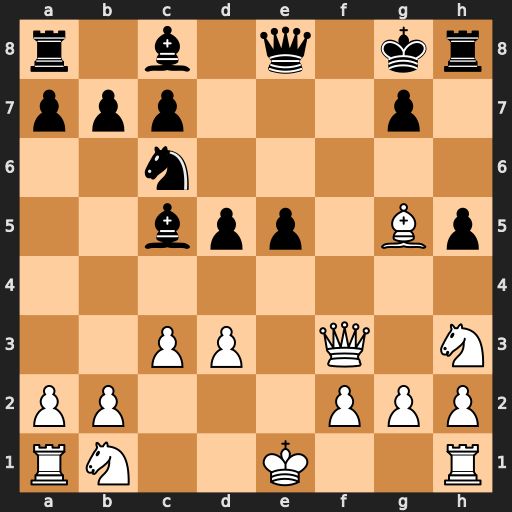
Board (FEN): r1b1q1kr/ppp3p1/2n5/2bpp1Bp/8/2PP1Q1N/PP3PPP/RN2K2R
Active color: w
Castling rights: KQ
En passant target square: -
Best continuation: Qxd5+ Be6 Qxc5